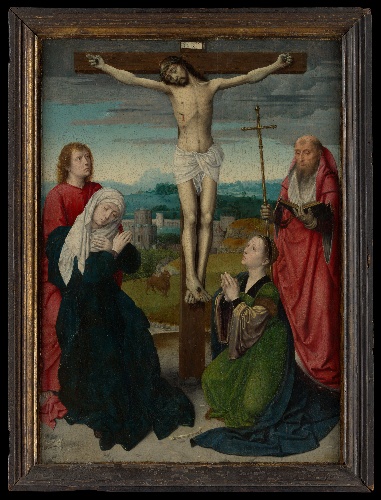
Title: The Crucifixion
Artist: Gerard David
Artist bio: Netherlandish, Oudewater ca. 1455–1523 Bruges
Date: ca. 1495
Object type: Painting
Classification: Paintings
Medium: Oil on wood
Dimensions: Overall 21 x 15 in. (53.3 x 38.1 cm); painted surface 20 5/8 x 14 3/4 in. (52.5 x 37.5 cm)
Department: European Paintings
Credit line: Rogers Fund, 1909
Accession year: 1909
Repository: Metropolitan Museum of Art, New York, NY
Tags: Mary Magdalene|Saint Jerome|Saint John the Evangelist|Crucifixion|Christ|Virgin Mary